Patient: sex F, age 64
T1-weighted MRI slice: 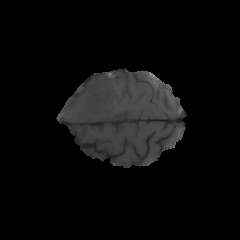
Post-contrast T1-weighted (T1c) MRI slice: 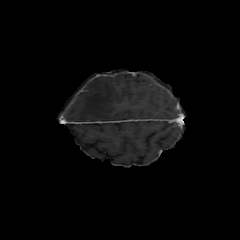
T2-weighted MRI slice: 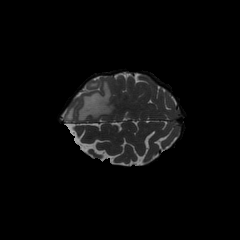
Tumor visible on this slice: yes
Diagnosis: Glioblastoma, IDH-wildtype
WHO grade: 4